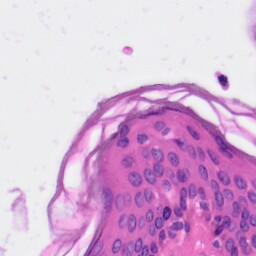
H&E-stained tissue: Skin